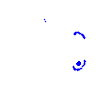
Particle: pion